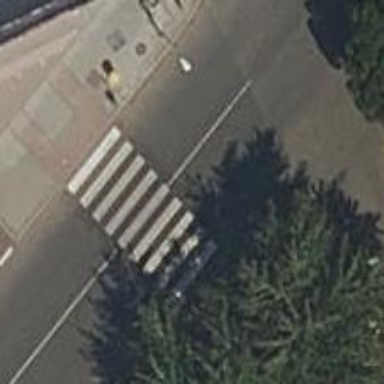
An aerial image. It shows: Marked crossing on the road.